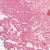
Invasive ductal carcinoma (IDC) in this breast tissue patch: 0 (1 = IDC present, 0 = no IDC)